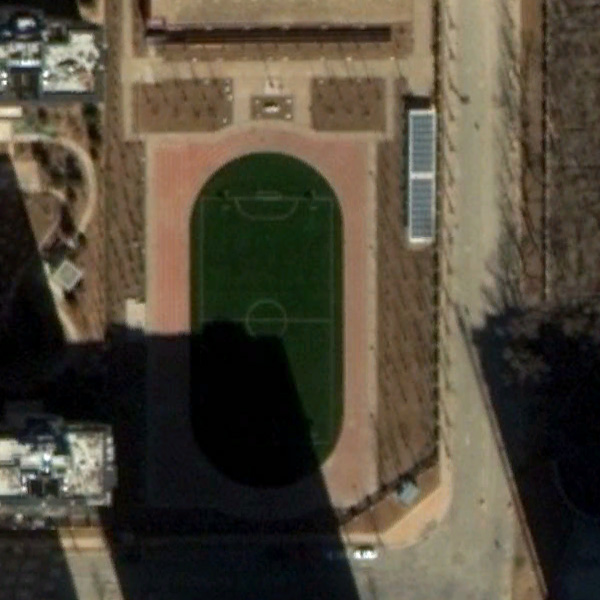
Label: Playground